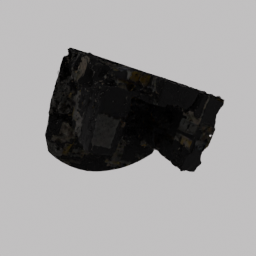
Label: architecture